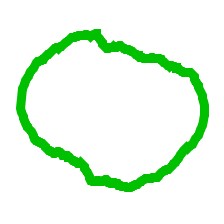
Shape: circle